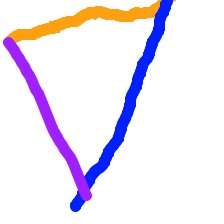
Shape: triangle